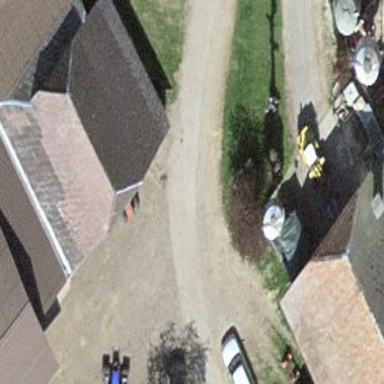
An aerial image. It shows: Rural barn.